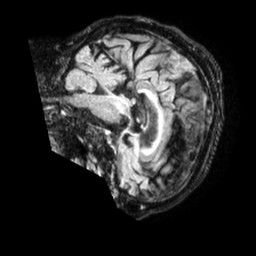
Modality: FLAIR
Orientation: sagittal
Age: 85
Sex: female
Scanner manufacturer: philips
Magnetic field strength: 1.5 T
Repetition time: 4.8 s
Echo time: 0.3364 s